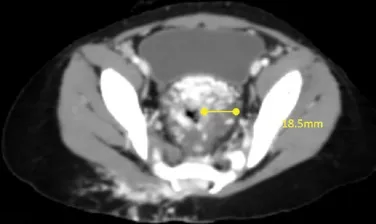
Axial imaging demonstrating the deep pelvic component of the venous malformation. The venous malformation is seen totally encasing the anorectum with marked thickening of their walls almost occluding their lumen. The lower row (
C
,
D
): computed tomographic angiography performed 2 months later. Note the patchy and delayed contrast enhancement of the lesion typical for venous malformation. By comparing both studies (upper row with lower row), no appreciable changes could be detected in the deep pelvic component of the lesion in contrary to the external clinical improvement.
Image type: radiology (ct)